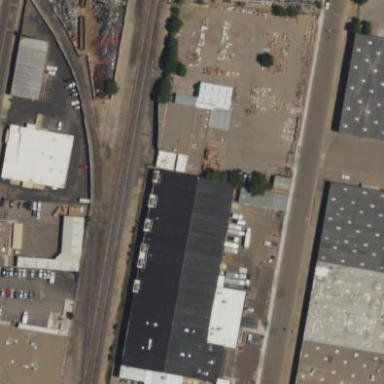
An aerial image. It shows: Warehouse.